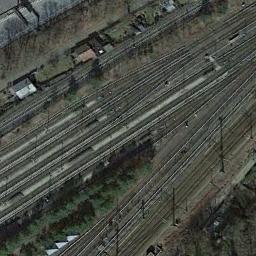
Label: railway